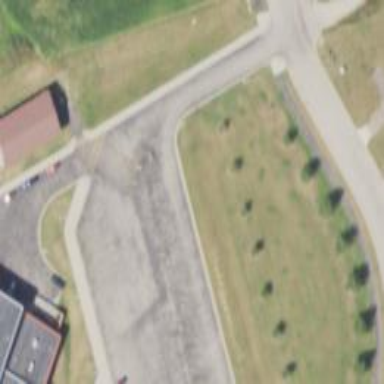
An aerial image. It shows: Service road with asphalt surface designated for school use.